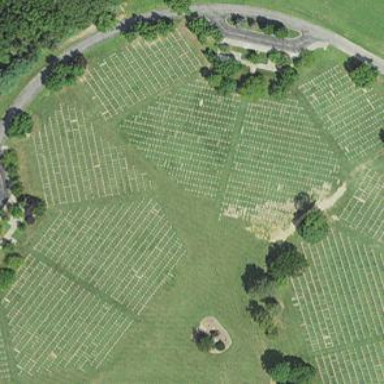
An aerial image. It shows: Section in the cemetery.